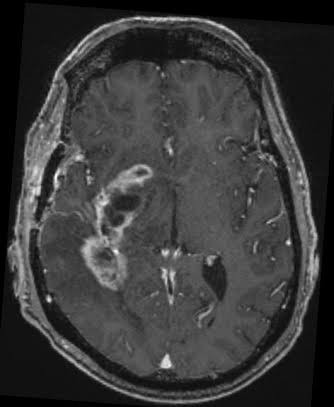
Label: glioma